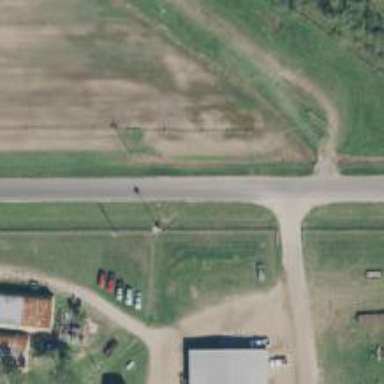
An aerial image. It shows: Unclassified road.